Question: I need to plot two arrays with data very close together.
How can I improve the performance of the graphic
I would like to reduce the line plot.

<URL>
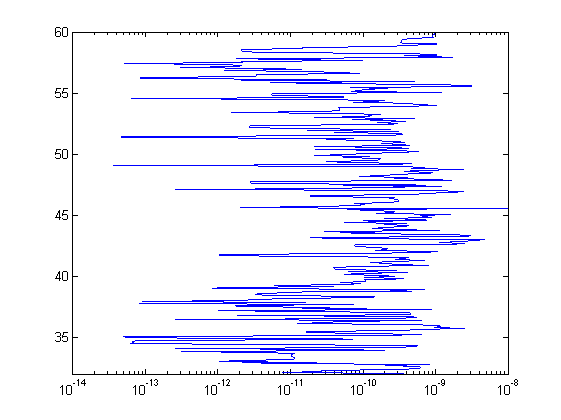
Answer: From the comments, you either want to do some sort of interpolation, smoothing, or a subsampling of points. Let's take a look at all approaches:
# Method 1 - Subsampling
This is pretty easy to do. Supposing that both of your data points are stored in 'x' and 'y', you can specify how often you want to sample from your data. If you wanted to sample every 10 points as an example, you can do something like:
'''
xsample = x(1:10:end);
ysample = y(1:10:end);
plot(xsample, ysample);
'''
'plot' will linearly interpolate in between each of the points for you already. This is the default behaviour of 'plot'.
# Method 2 - Interpolating (not linear)
You can subsample your points like we did above, then use 'interp1' to interpolate in between the "keypoints". Let's assume you want to do a 'spline' interpolation. As such:
'''
yinterp = interp1(xsample, ysample, x, 'spline');
plot(x, ysample);
'''
# Method 3 - Smoothing
If you have the Curve Fitting Toolbox, you can use the 'smooth' function. The default behaviour of the 'smooth' function is a moving average. It basically takes your points within a finite sized window, averages them and that is the output for sample. The averaging gives you an output that is a smoothed version of your data. The default window is of width 5, but you can specify whichever span you want.
'''
ysmooth = smooth(y); %// or you can do ysmooth = smooth(y, N);
%// where N is the size of your smoothing window
plot(x, ysmooth);
'''
'N' must be an number (1, 3, 5, etc.)
Hopefully one of these methods will work for you!